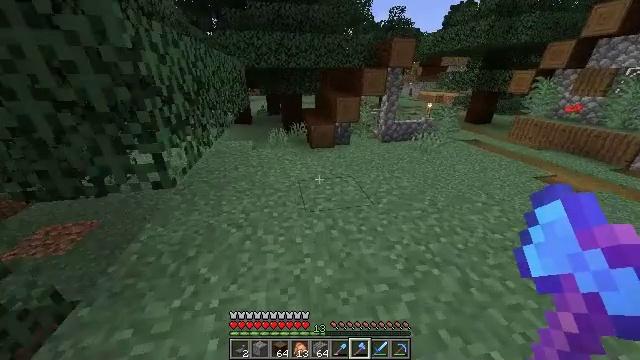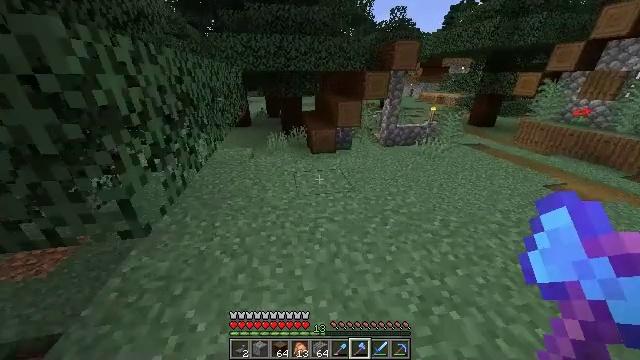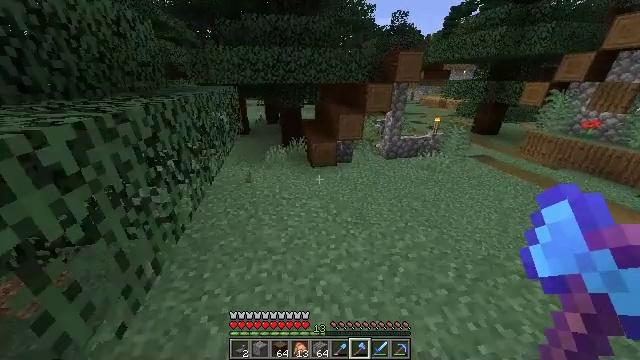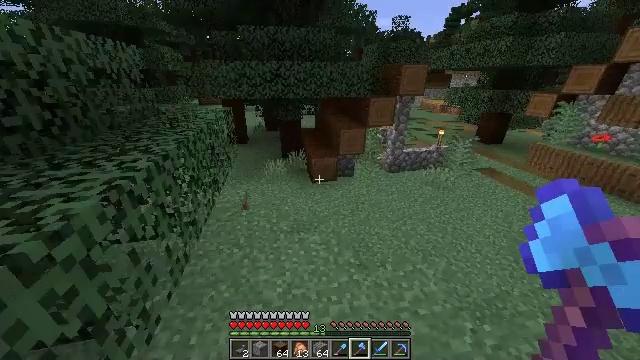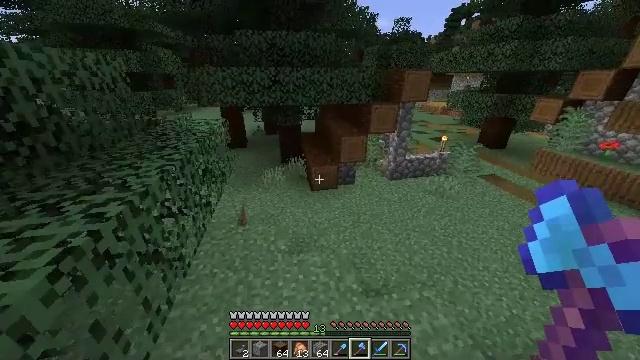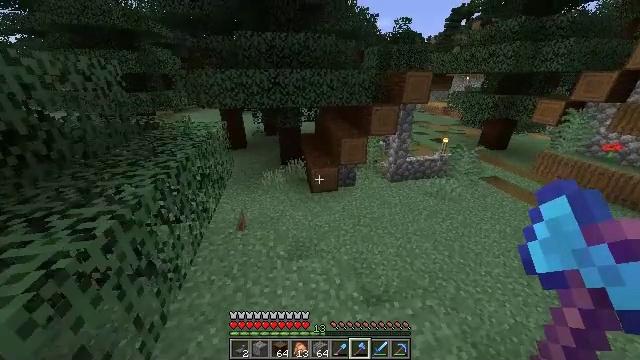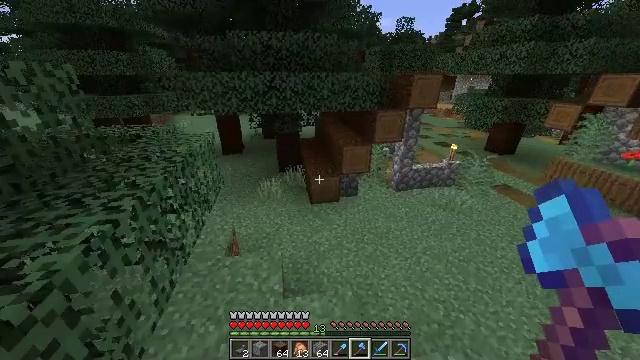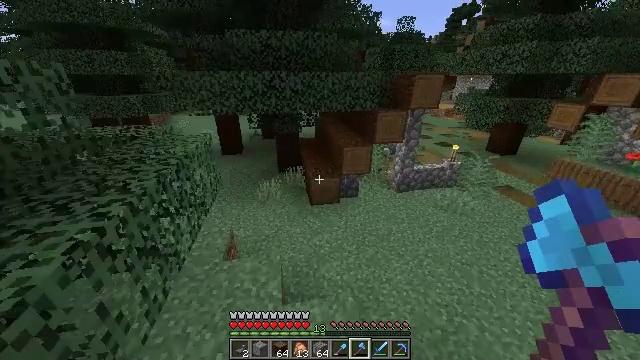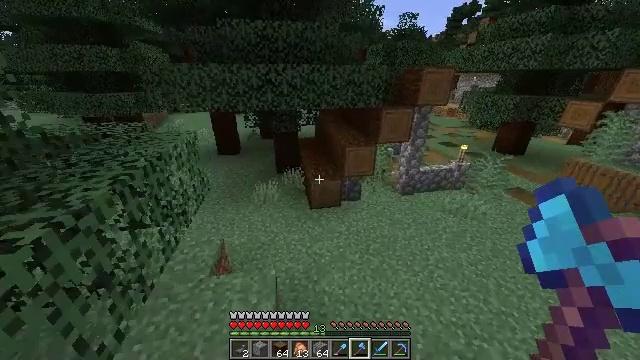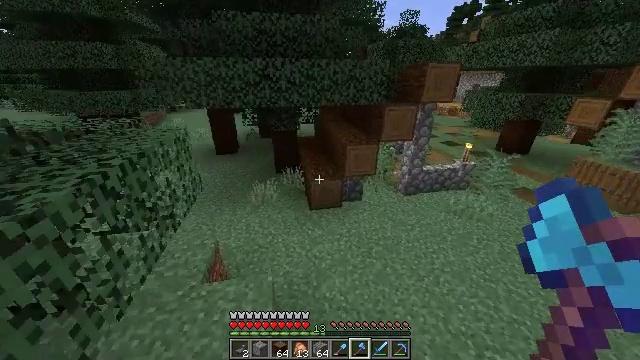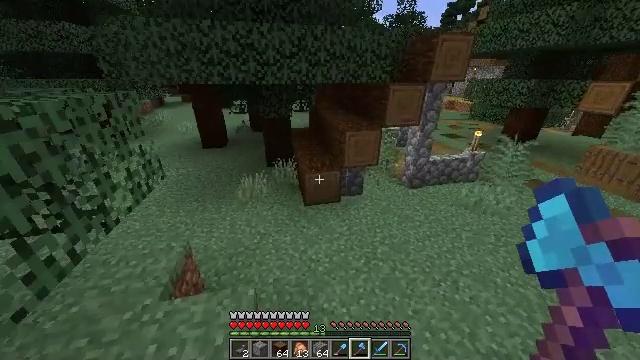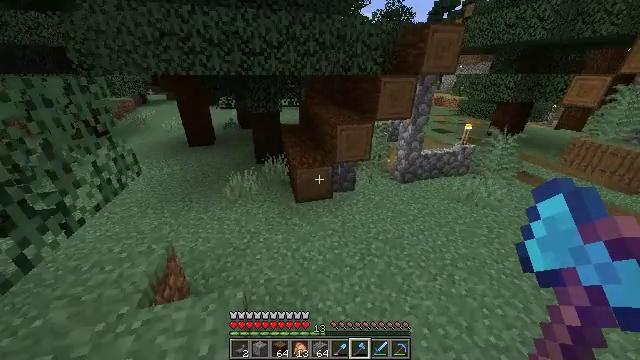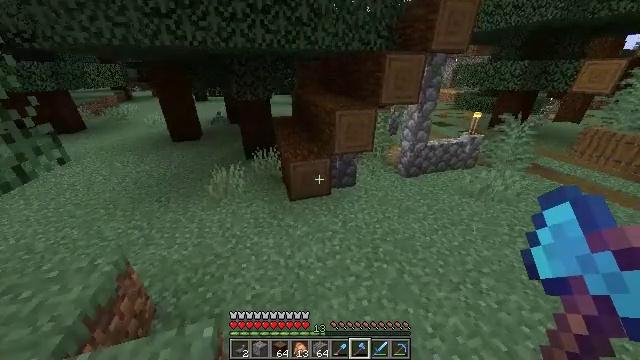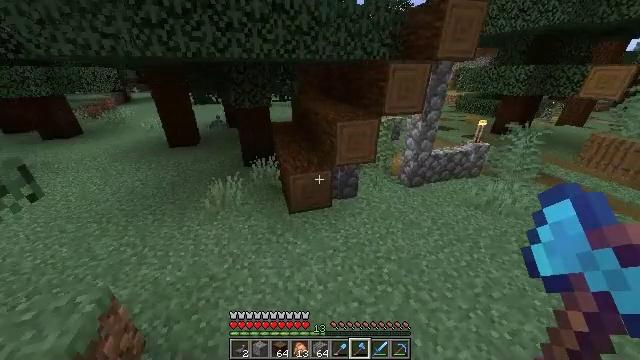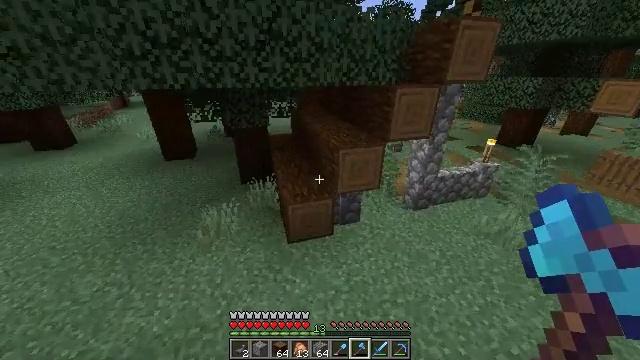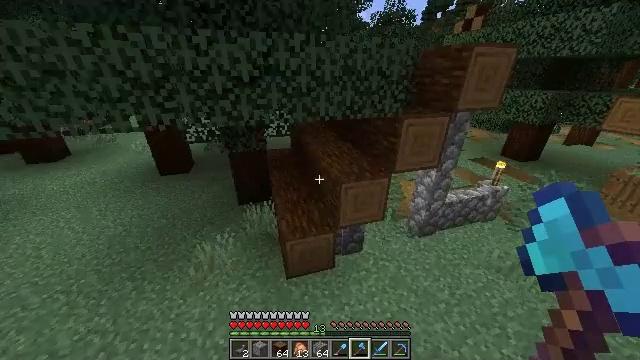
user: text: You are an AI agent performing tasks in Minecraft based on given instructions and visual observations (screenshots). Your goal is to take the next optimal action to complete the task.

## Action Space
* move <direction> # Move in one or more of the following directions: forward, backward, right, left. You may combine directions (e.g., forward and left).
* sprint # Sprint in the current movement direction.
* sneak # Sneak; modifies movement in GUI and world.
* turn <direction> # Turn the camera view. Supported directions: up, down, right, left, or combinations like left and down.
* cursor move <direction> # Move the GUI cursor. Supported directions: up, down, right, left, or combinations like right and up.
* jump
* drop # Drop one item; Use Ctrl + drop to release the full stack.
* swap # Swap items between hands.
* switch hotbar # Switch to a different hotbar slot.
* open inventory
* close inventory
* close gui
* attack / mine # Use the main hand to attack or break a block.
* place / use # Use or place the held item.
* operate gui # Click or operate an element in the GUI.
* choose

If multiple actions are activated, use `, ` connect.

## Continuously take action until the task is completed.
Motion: motion action
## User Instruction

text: Collect the large fern.
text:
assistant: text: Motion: move forward, sprint, jump
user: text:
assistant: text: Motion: move forward, jump
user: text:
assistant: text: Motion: move forward, jump
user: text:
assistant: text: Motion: move forward, jump
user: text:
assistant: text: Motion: move forward, jump
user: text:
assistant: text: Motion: move forward, jump
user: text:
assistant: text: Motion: move forward, jump
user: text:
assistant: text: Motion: move forward, jump
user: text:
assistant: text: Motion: move forward, jump
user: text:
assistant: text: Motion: move forward, turn right, jump
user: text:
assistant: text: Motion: move forward, sprint, turn right, jump
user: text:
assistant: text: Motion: move forward, sprint, turn right, jump
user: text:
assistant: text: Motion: move forward, sprint, jump
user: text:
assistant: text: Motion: move forward, sprint, jump
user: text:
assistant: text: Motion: move forward, jump
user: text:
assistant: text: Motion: move forward, jump
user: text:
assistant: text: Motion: move forward, jump
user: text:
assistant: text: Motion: move forward, turn right, jump
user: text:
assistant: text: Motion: move forward, turn right and down, jump
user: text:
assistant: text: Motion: move forward and move right, turn right and down
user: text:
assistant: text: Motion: move forward and move right, turn right and down
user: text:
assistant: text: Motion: move forward and move right, turn right
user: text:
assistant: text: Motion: move forward and move right, turn right
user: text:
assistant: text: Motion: move forward and move right, turn right
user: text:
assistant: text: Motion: move forward and move right, turn right
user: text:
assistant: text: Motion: move forward and move right, sprint, turn right
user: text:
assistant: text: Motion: move forward and move right, sprint, turn right and up
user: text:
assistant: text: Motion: move forward and move right, sprint, turn right and up
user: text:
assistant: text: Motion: move forward and move right, sprint, turn right and up
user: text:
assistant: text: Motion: move forward and move right, sprint, turn right and up